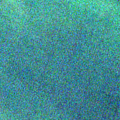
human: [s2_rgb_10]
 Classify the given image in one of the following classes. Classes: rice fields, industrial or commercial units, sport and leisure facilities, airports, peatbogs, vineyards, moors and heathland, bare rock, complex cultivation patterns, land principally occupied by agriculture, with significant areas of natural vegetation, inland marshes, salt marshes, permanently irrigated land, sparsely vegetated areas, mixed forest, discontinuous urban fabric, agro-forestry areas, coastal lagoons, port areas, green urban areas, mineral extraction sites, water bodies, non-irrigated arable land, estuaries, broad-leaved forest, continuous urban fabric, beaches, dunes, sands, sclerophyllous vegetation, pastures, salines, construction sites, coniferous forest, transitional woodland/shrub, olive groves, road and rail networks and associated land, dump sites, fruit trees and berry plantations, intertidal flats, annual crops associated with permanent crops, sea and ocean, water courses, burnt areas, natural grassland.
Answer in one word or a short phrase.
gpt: coastal lagoons